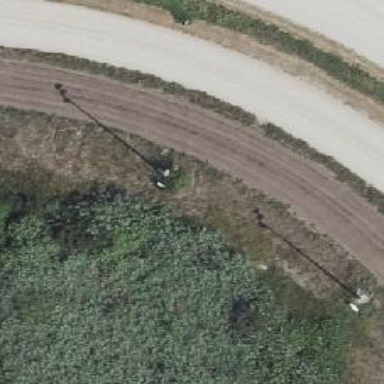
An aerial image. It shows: Mast structure.